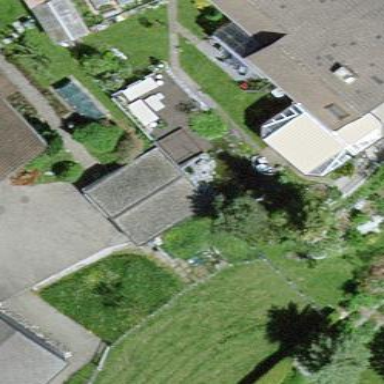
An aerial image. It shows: Garage.